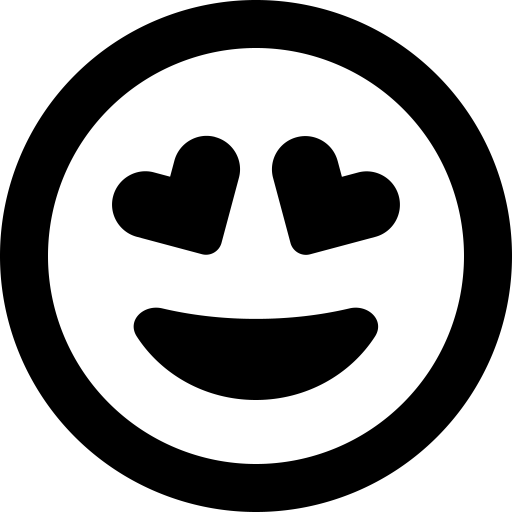
Tags: icon, FontAwesome, fa-icon, outline, face, grin, hearts